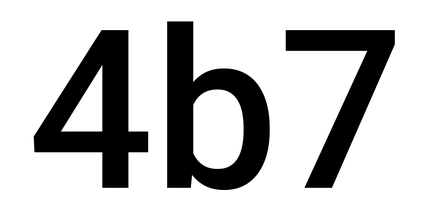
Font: Roboto_Medium